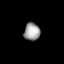
Tissue: lung
Cell type: Others
Senescence score: 0.2241
Nuclear area (px): 276
Mean DAPI intensity: 157.931